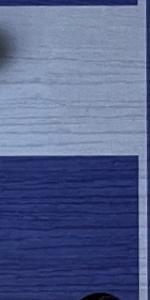
Label: Empty